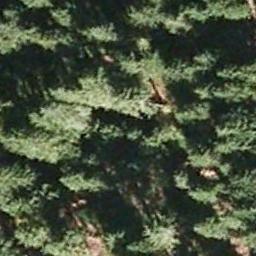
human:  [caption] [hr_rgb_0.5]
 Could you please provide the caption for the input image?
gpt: The forest has a lot of randomly arranged green trees and a road goes through the forest .

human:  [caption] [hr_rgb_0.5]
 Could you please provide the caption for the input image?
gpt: Many green trees are in a forest and the leaves cast a black shadow .

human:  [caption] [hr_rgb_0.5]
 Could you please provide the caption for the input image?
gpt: The forest is on the bare land .

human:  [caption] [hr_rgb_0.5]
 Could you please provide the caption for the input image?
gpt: This is a dense forest .

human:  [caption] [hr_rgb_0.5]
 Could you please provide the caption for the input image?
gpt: A green forest with some brown bare land .